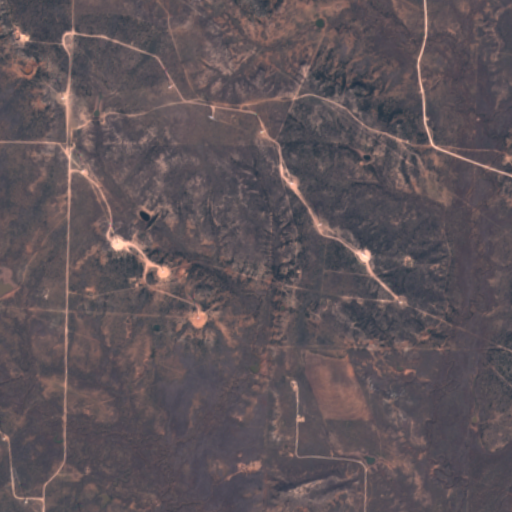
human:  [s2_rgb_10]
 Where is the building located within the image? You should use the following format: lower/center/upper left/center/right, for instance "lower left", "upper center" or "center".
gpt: The building is located in the lower center of the image.
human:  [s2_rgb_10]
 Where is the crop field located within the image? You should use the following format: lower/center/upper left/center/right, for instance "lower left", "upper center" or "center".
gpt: There is no crop field in the image.